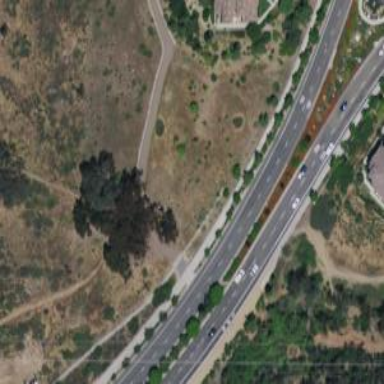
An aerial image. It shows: Cycleway.